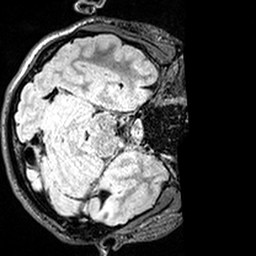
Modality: FLAIR
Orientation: axial
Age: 22
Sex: female
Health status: healthy
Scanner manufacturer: siemens
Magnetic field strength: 3 T
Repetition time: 5 s
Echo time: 0.388 s